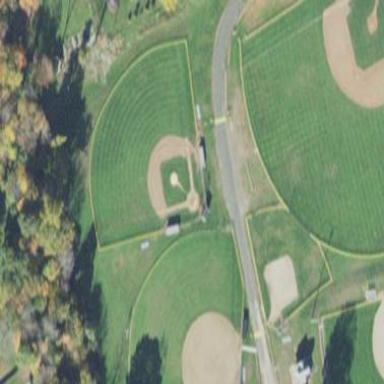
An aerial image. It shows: Baseball pitch for leisure land.